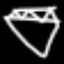
Label: diamond